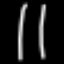
Label: line